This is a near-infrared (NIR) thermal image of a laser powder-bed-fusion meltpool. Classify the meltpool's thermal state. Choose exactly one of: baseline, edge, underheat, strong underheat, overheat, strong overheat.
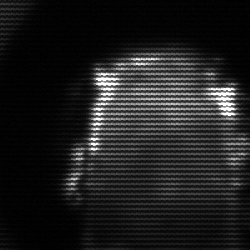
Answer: baseline